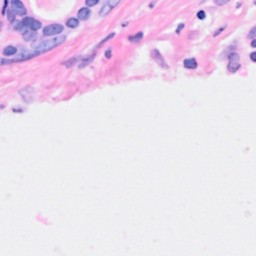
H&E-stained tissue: Breast